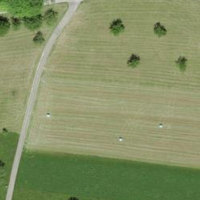
EUNIS habitat code: 25
Species observed at this site:
Sambucus racemosa
Ornithogalum umbellatum